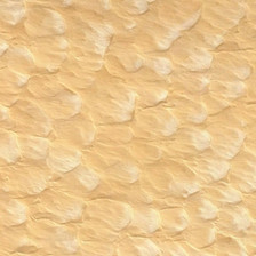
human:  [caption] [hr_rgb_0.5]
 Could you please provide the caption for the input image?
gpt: The texture of the golden desert is like a fish scale.

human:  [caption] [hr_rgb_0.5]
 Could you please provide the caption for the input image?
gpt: The texture of the golden desert is like fish scales.

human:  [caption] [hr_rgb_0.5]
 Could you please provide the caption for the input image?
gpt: We can see a grand desert with many petals like blocks.

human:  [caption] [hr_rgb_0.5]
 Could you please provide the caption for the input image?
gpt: The consistency of the golden desert is like the scale of the fish.

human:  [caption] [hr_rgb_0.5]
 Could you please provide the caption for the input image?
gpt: We can see a spectacular desert with many petal shaped stones.